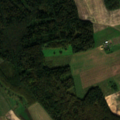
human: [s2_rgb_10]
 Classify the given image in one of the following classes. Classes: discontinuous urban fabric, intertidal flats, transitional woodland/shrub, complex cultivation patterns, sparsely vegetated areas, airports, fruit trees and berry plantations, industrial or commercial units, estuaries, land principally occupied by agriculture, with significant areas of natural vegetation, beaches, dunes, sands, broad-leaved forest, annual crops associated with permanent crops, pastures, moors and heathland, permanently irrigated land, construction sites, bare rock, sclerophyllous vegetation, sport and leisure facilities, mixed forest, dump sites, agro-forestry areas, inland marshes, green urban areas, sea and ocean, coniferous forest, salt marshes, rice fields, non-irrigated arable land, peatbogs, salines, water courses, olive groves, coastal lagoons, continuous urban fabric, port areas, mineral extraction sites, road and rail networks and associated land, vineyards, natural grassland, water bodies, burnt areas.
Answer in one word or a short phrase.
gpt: non-irrigated arable land, broad-leaved forest, mixed forest